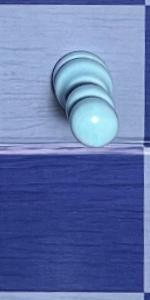
Label: Empty